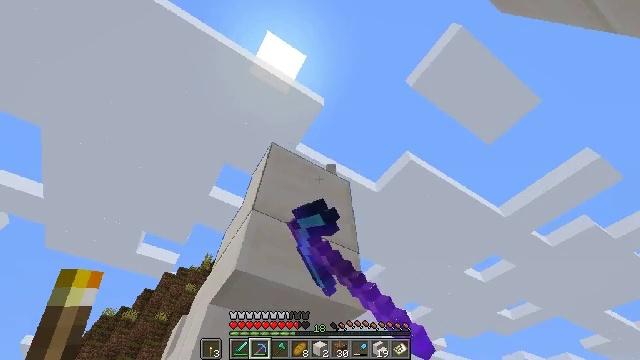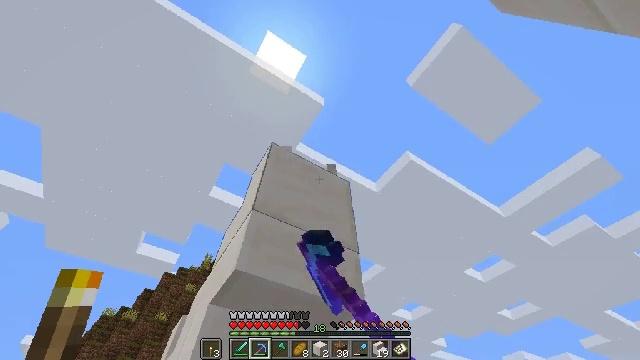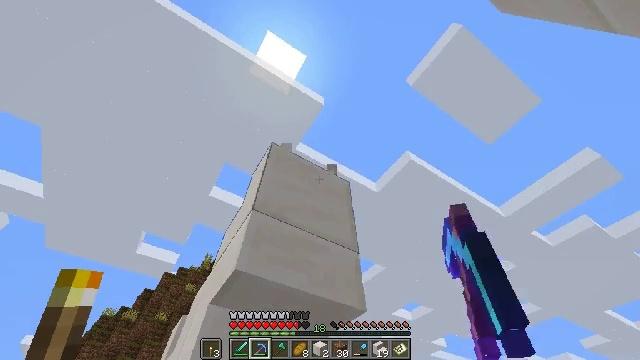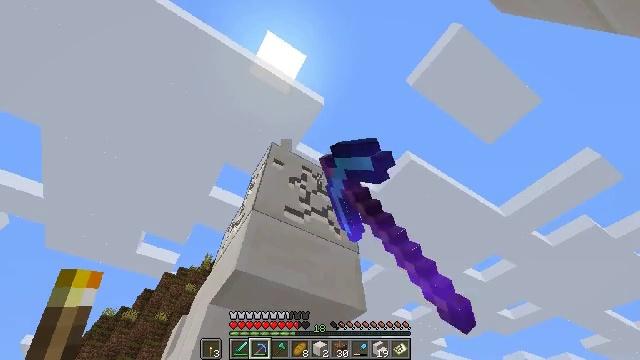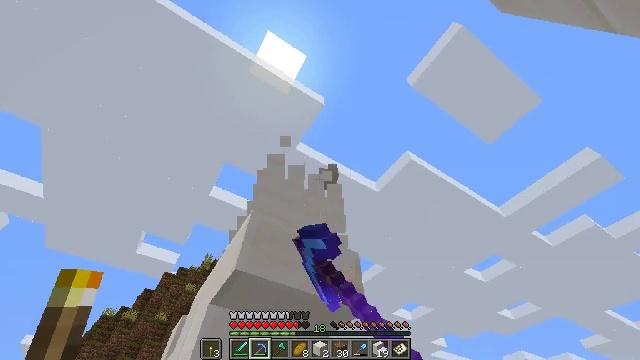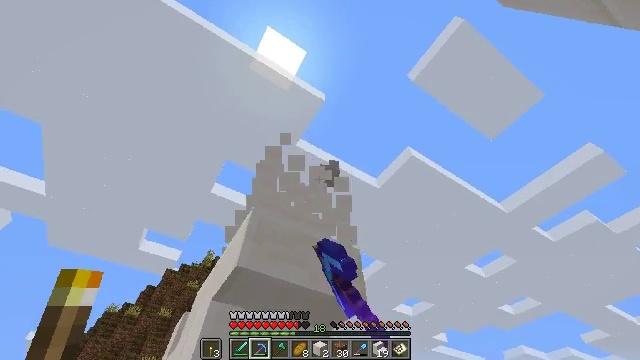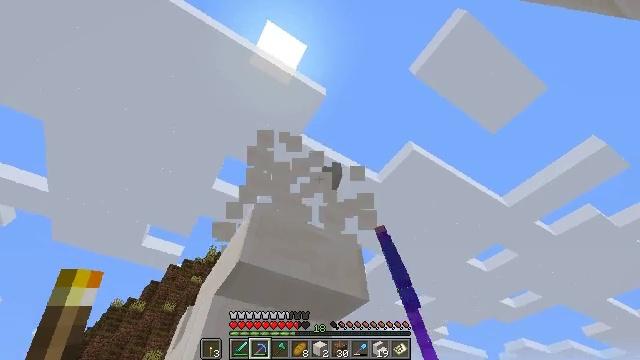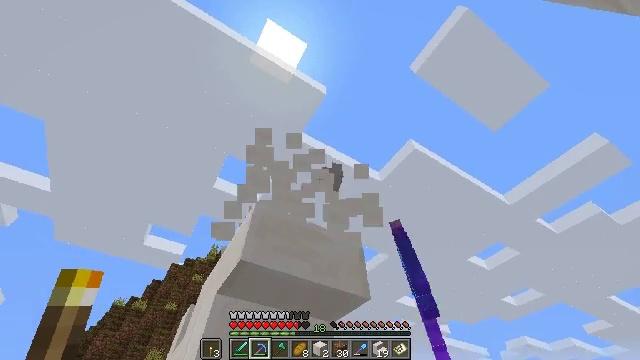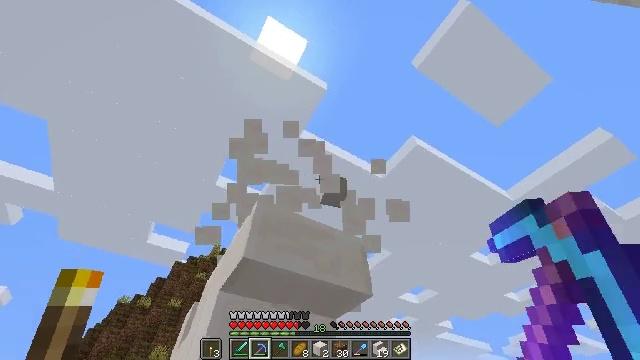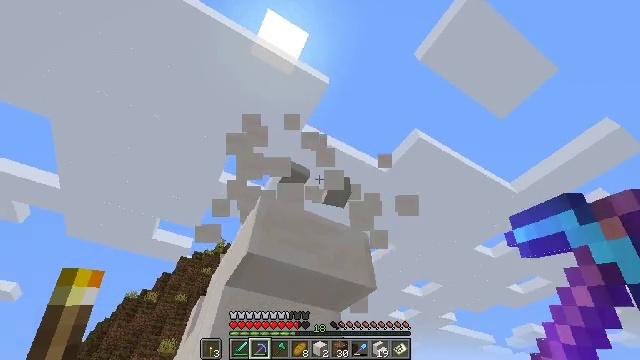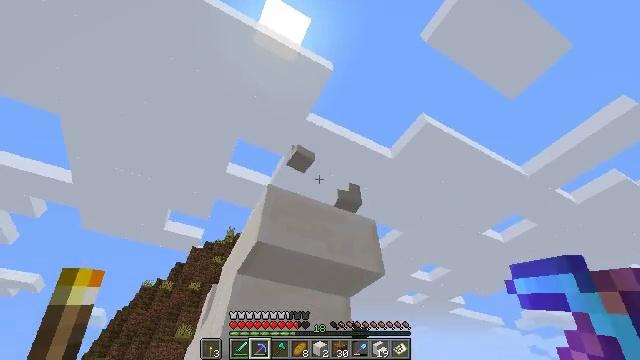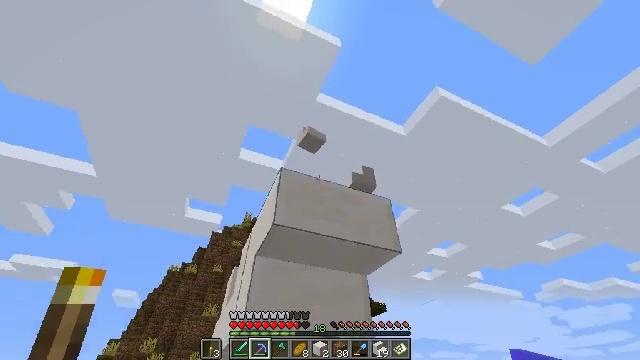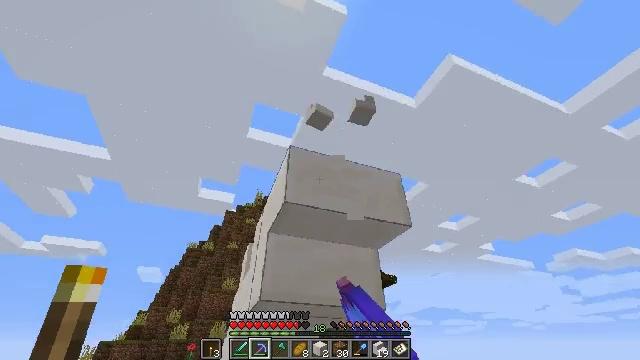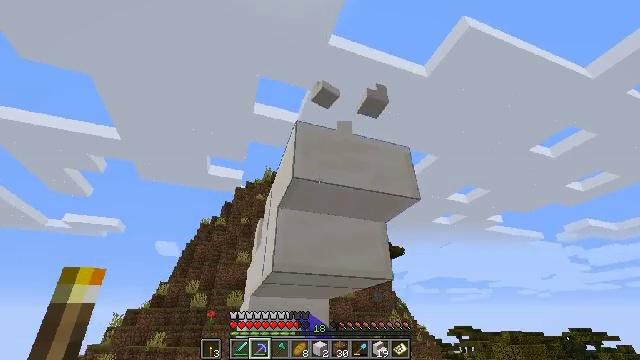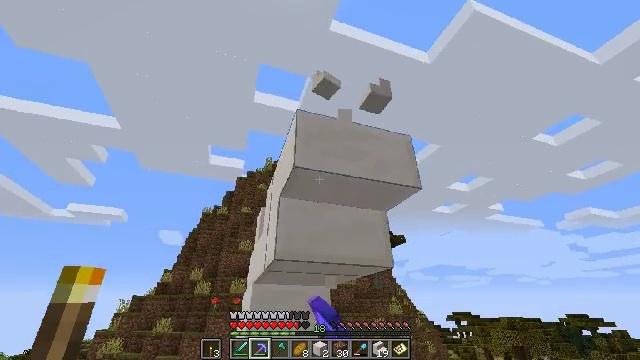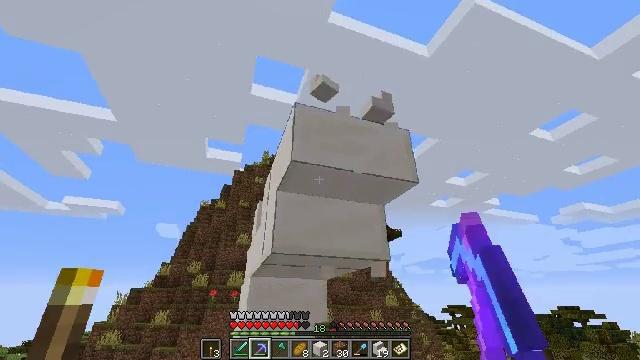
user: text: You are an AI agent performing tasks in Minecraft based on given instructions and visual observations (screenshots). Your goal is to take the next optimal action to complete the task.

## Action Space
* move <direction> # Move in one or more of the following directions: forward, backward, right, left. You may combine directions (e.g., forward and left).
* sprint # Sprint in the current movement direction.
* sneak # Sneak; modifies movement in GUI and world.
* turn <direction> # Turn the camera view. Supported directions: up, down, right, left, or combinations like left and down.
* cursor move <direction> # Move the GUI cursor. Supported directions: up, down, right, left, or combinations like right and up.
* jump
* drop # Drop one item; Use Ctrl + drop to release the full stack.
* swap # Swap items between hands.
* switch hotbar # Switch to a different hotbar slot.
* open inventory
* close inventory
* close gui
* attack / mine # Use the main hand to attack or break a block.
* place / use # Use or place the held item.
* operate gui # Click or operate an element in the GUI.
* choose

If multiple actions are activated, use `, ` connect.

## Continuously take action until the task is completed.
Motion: motion action
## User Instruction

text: Destroy the quartz stairs to collect them.
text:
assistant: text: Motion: attack / mine
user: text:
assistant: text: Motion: attack / mine
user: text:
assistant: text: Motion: attack / mine
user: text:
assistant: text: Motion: attack / mine
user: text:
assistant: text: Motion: attack / mine
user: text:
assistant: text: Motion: turn down, attack / mine
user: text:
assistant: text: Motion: attack / mine
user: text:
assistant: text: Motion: attack / mine
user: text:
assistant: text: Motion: turn down, attack / mine
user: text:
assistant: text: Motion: turn left and down, attack / mine
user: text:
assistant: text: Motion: turn left and down, attack / mine
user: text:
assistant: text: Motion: turn left and down, attack / mine
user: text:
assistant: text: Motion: turn left and down, attack / mine
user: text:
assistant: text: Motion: turn down, attack / mine
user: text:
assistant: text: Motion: turn down, attack / mine
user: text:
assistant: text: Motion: move forward, turn down, attack / mine
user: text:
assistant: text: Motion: move forward, turn down, attack / mine
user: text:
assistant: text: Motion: move forward, turn down, attack / mine
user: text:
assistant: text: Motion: move forward, turn down, attack / mine
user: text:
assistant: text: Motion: turn down, attack / mine
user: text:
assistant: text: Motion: turn down, attack / mine
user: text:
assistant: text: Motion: turn down, attack / mine
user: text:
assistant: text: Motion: turn down, attack / mine
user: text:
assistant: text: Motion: turn left and down, attack / mine
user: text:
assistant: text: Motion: turn right, attack / mine
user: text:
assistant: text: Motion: turn right and down, attack / mine
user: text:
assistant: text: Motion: attack / mine
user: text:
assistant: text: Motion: attack / mine
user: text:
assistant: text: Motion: attack / mine
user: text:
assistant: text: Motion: attack / mine